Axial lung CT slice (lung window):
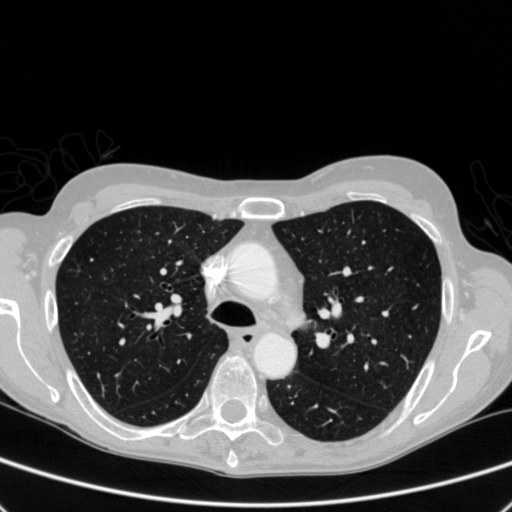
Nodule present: no